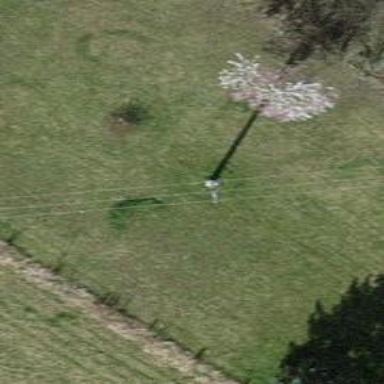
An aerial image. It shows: Minor power line with three cables.